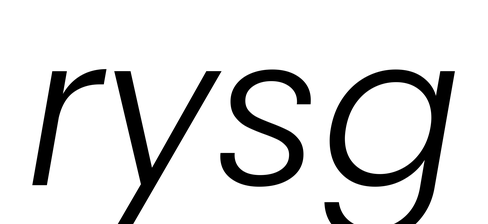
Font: Poppins-LightItalic